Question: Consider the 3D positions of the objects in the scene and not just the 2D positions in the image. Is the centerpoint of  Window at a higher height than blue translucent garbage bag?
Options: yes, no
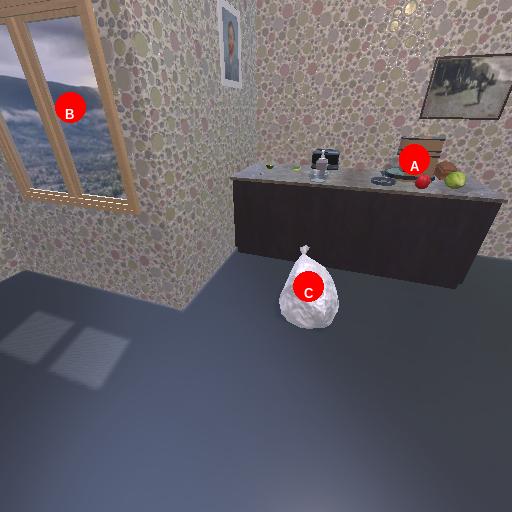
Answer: yes